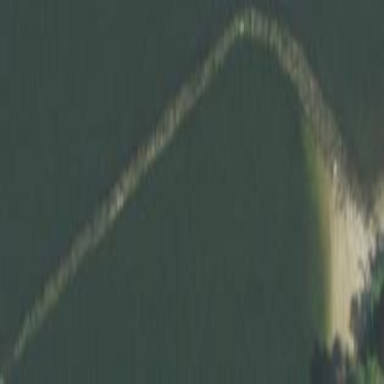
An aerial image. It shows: Breakwater structure.